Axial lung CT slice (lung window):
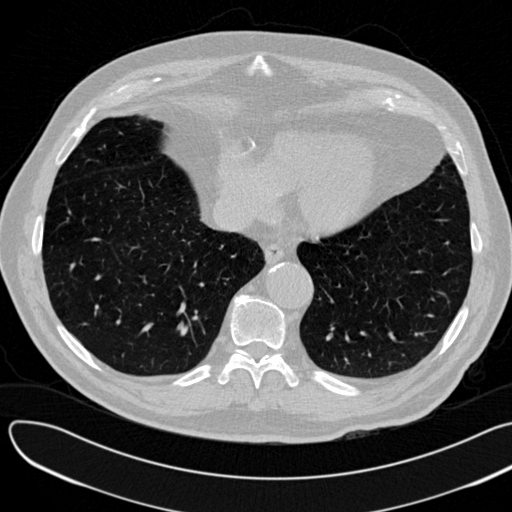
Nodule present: no